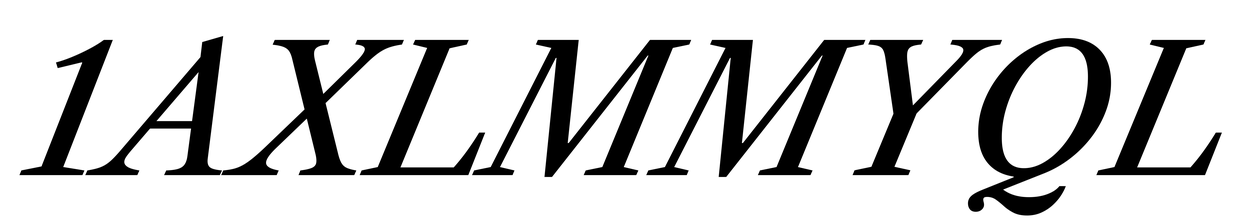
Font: LibreCaslonText-Italic_Medium_Italic